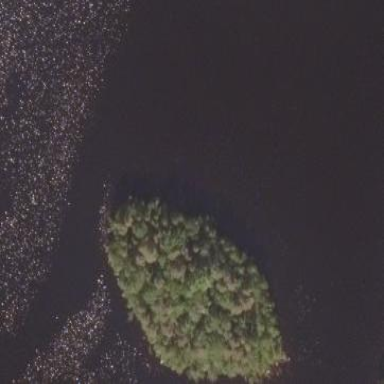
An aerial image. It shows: Island covered with forest.